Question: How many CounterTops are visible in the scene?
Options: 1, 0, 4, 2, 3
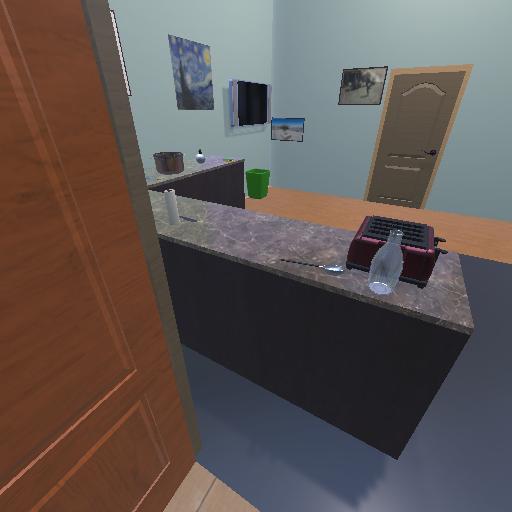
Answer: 1